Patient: sex F, age 62
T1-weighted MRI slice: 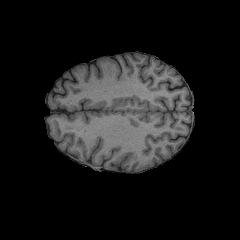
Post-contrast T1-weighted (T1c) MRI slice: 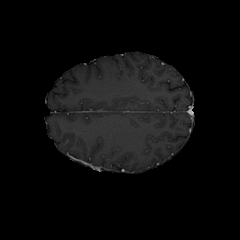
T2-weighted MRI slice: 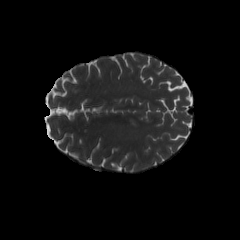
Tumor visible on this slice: no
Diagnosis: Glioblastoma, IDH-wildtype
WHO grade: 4